Question: I am trying to figure out how to set default display year wise in Android Dialog 'DatePicker'. Our scenario is first user have to select the year then month and finally date in dialog 'DatePicker'. For this requirement we need to open year wise display on opening of the dialog.
PFB Image link. Kindly refer to right side image which should open by default.

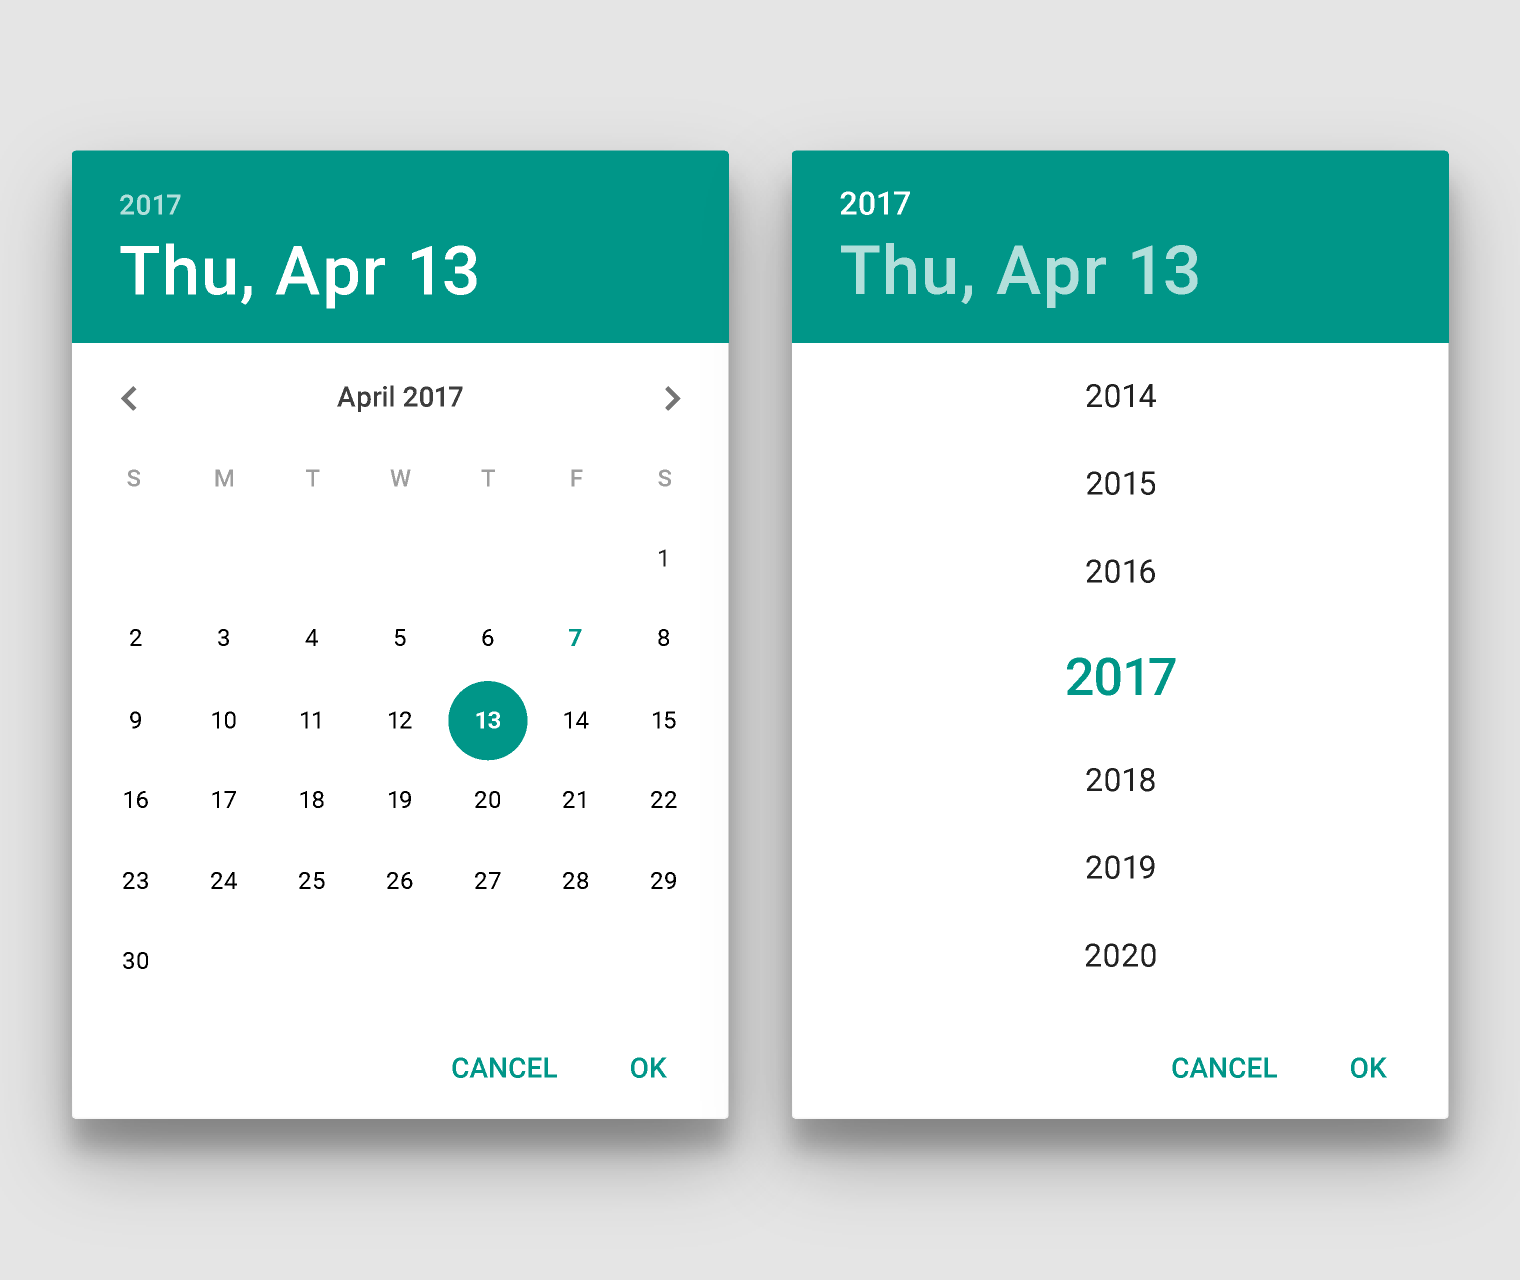
Answer: you can use Calendar and subtract years you want , for example:
'''
public Dialog onCreateDialog(Bundle saveInstanceState)
{
final Calendar c = Calendar.getInstance();
c.add(Calendar.YEAR, -18);
int year = c.get(Calendar.YEAR);
int month = c.get(Calendar.MONTH);
int day = c.get(Calendar.DAY_OF_MONTH);
return new DatePickerDialog(getActivity(), this, year, month, day);
}
'''